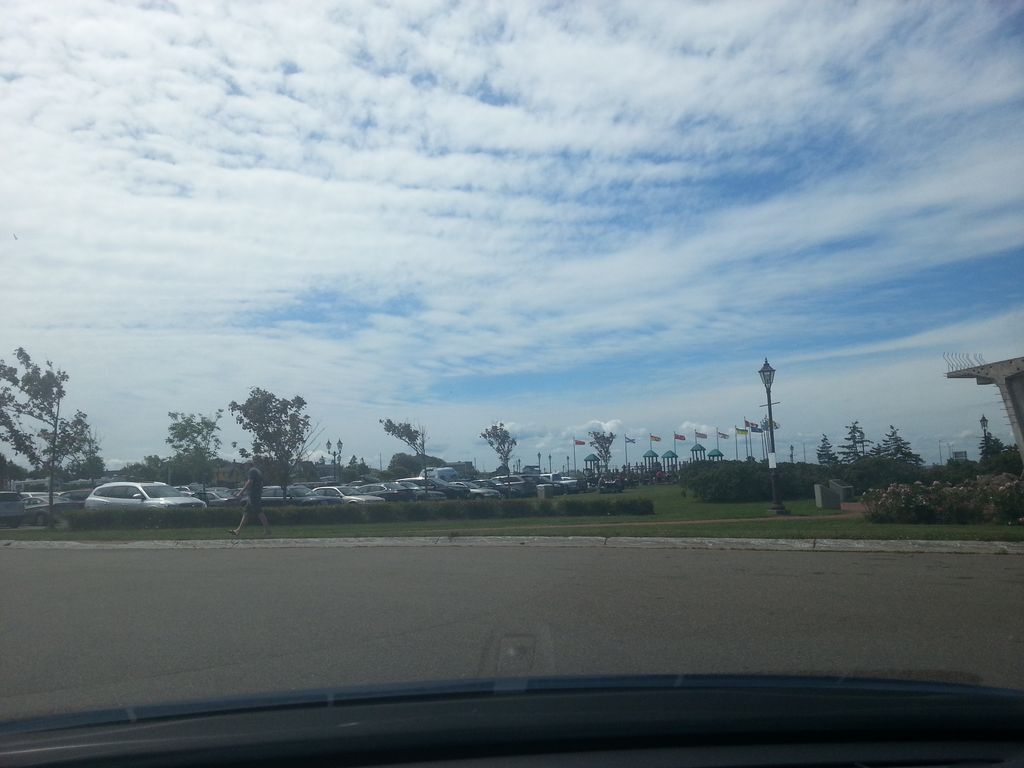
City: charlottetown